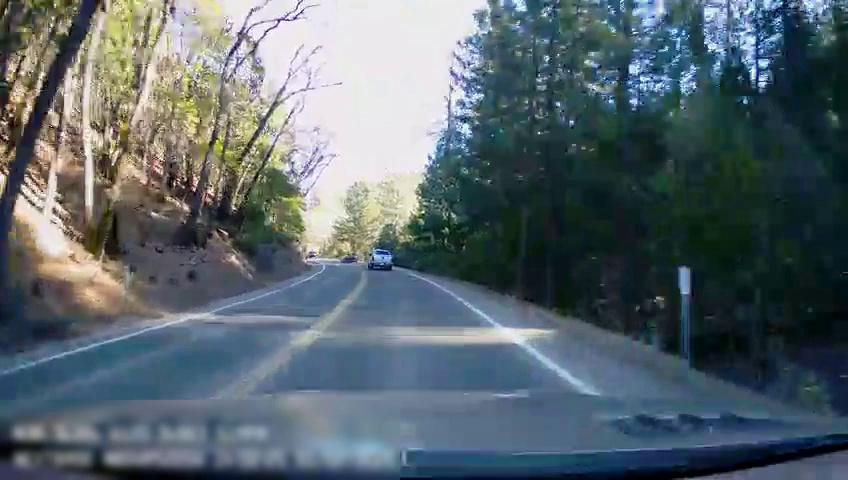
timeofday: Day
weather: Sunny
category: Drivable Space
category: Drivable Space
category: Vehicles | Truck
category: Vehicles | Car
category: Lanes | Opposite Lane
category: Lanes | Current Lane
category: Lanes | Opposite Lane
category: Lanes | Current Lane